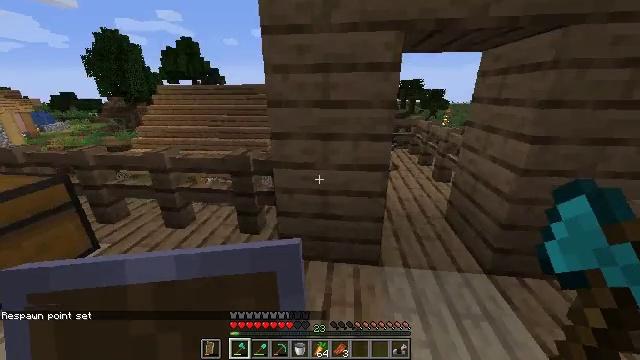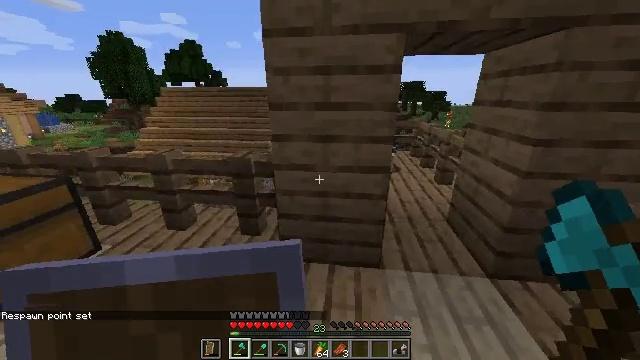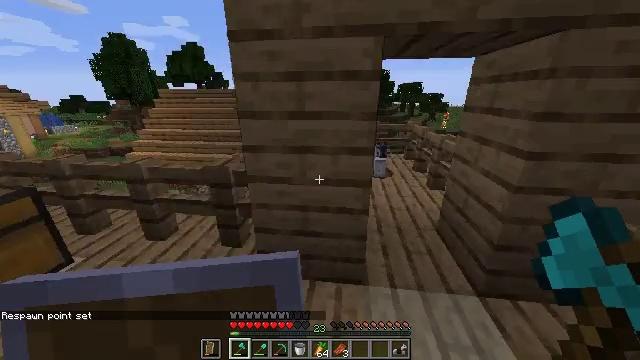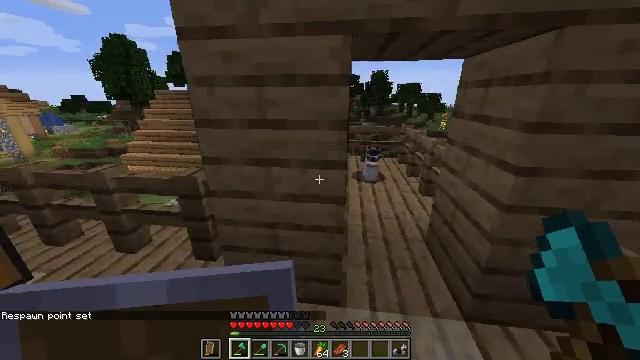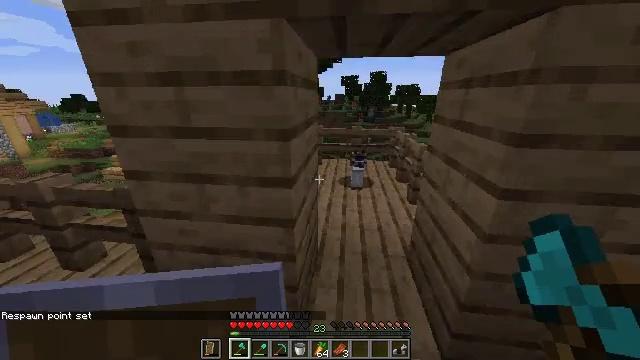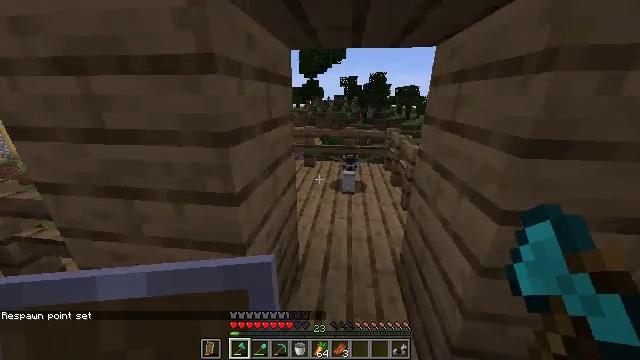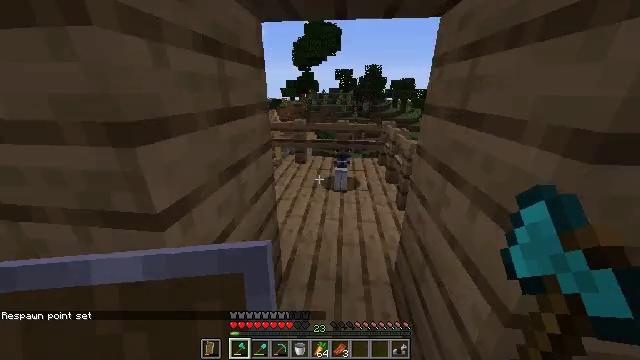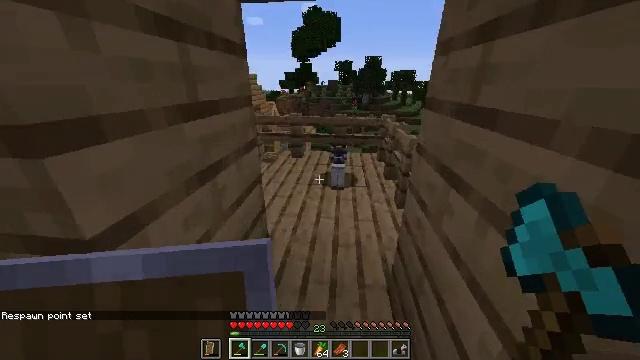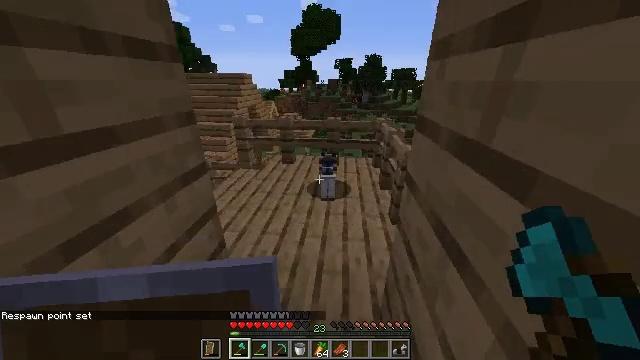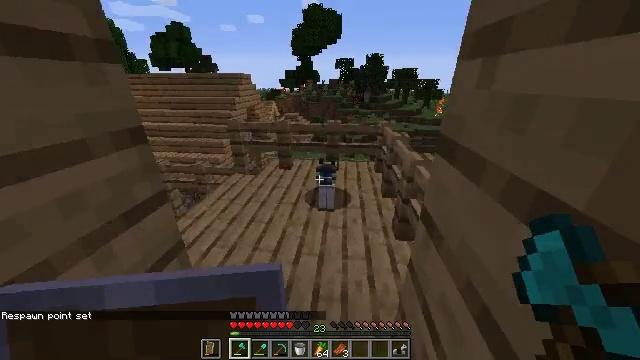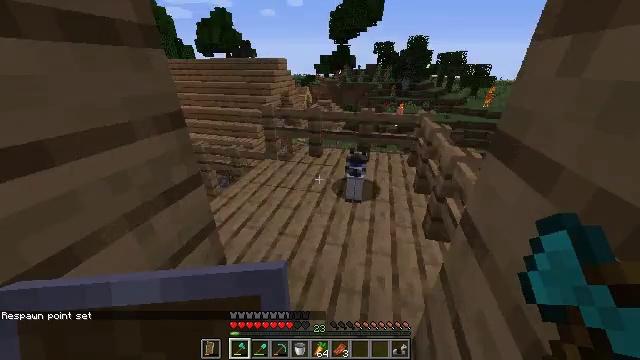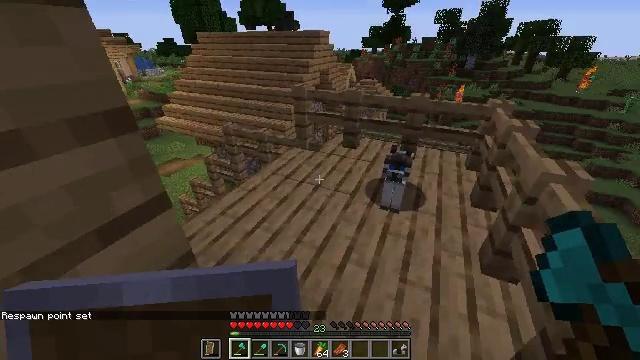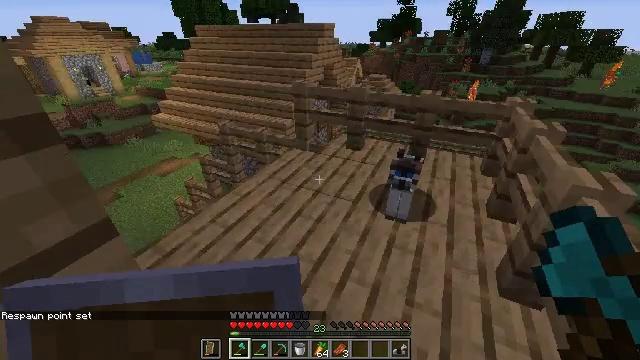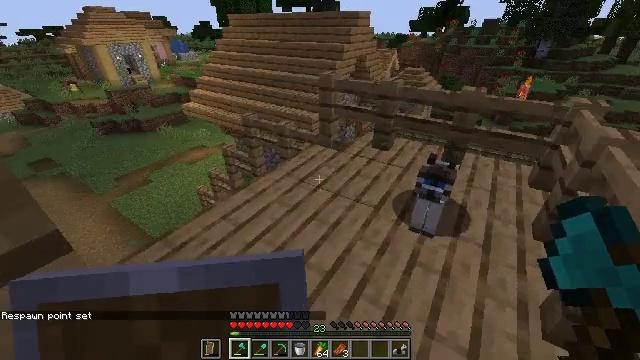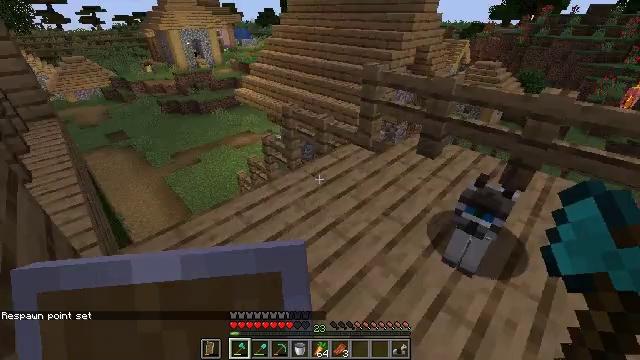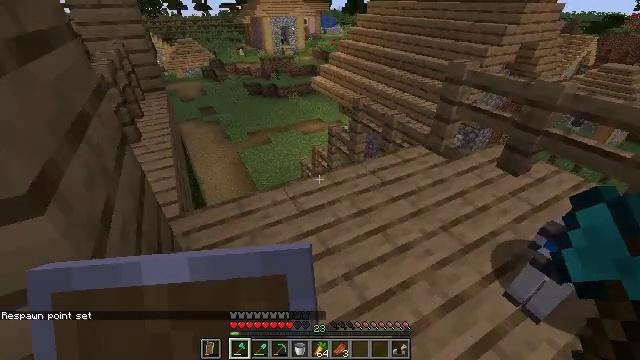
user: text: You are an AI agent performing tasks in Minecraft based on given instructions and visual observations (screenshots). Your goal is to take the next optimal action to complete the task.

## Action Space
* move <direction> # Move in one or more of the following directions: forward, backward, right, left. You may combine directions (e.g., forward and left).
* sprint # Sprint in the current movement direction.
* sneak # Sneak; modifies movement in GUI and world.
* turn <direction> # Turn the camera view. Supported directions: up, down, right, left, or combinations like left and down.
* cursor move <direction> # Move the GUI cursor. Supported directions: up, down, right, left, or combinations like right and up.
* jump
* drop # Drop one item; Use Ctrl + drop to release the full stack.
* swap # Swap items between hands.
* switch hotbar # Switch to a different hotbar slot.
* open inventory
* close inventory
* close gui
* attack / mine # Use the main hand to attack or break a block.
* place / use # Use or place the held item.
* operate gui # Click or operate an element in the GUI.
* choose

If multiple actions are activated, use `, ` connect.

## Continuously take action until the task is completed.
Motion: motion action
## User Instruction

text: Break spruce planks from a structure.
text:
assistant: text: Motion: move forward and move right, sprint
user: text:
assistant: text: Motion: move forward and move right, sprint
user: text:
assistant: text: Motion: move forward and move right, sprint
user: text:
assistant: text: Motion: move forward and move right, sprint
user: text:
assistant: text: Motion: move forward, sprint
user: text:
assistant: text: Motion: move forward, sprint, turn right and down
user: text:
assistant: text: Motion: move forward and move right, sprint, turn down
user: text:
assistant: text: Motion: move forward and move right, sprint
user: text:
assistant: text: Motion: move forward and move right, sprint
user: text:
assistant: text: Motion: move forward and move right, sprint, turn left and down
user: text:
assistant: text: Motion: move forward and move right, sprint, turn left and down
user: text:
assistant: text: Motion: move forward and move right, sprint, turn left
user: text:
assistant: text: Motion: move forward and move right, sprint, turn left and down
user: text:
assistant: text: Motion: move forward and move right, sprint, turn left and down
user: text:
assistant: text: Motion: move forward and move right, sprint, turn left and down
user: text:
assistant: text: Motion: move forward and move right, sprint, turn down
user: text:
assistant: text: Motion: move forward and move right, sprint, turn right
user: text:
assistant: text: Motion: move forward and move right, sprint
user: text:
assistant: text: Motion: move forward, sprint, turn left
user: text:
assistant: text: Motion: move forward, sprint, turn left and down
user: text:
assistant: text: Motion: move forward, sprint, turn left and down
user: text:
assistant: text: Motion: move forward, sprint, turn left
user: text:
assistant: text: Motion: move forward, sprint
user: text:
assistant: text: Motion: move forward, sprint
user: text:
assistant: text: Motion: move forward, sprint
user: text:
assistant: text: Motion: move forward, sprint
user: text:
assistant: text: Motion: move forward, sprint
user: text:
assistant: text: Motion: move forward, sprint, turn right and up
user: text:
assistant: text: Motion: move forward, sprint
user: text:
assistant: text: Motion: move forward, sprint